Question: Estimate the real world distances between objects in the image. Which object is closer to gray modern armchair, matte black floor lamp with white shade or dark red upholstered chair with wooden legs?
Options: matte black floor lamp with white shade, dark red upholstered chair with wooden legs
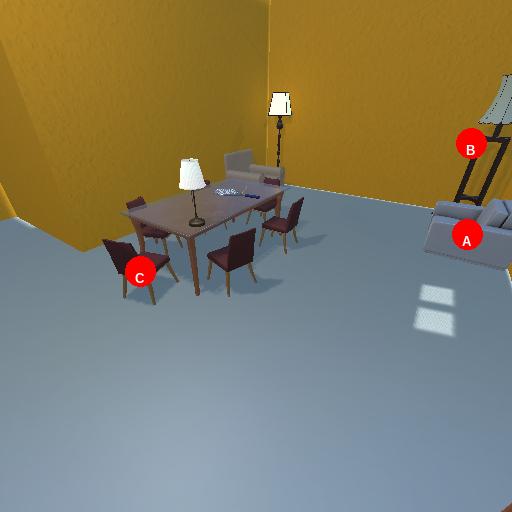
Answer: matte black floor lamp with white shade